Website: home-depot
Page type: delivery-shipping
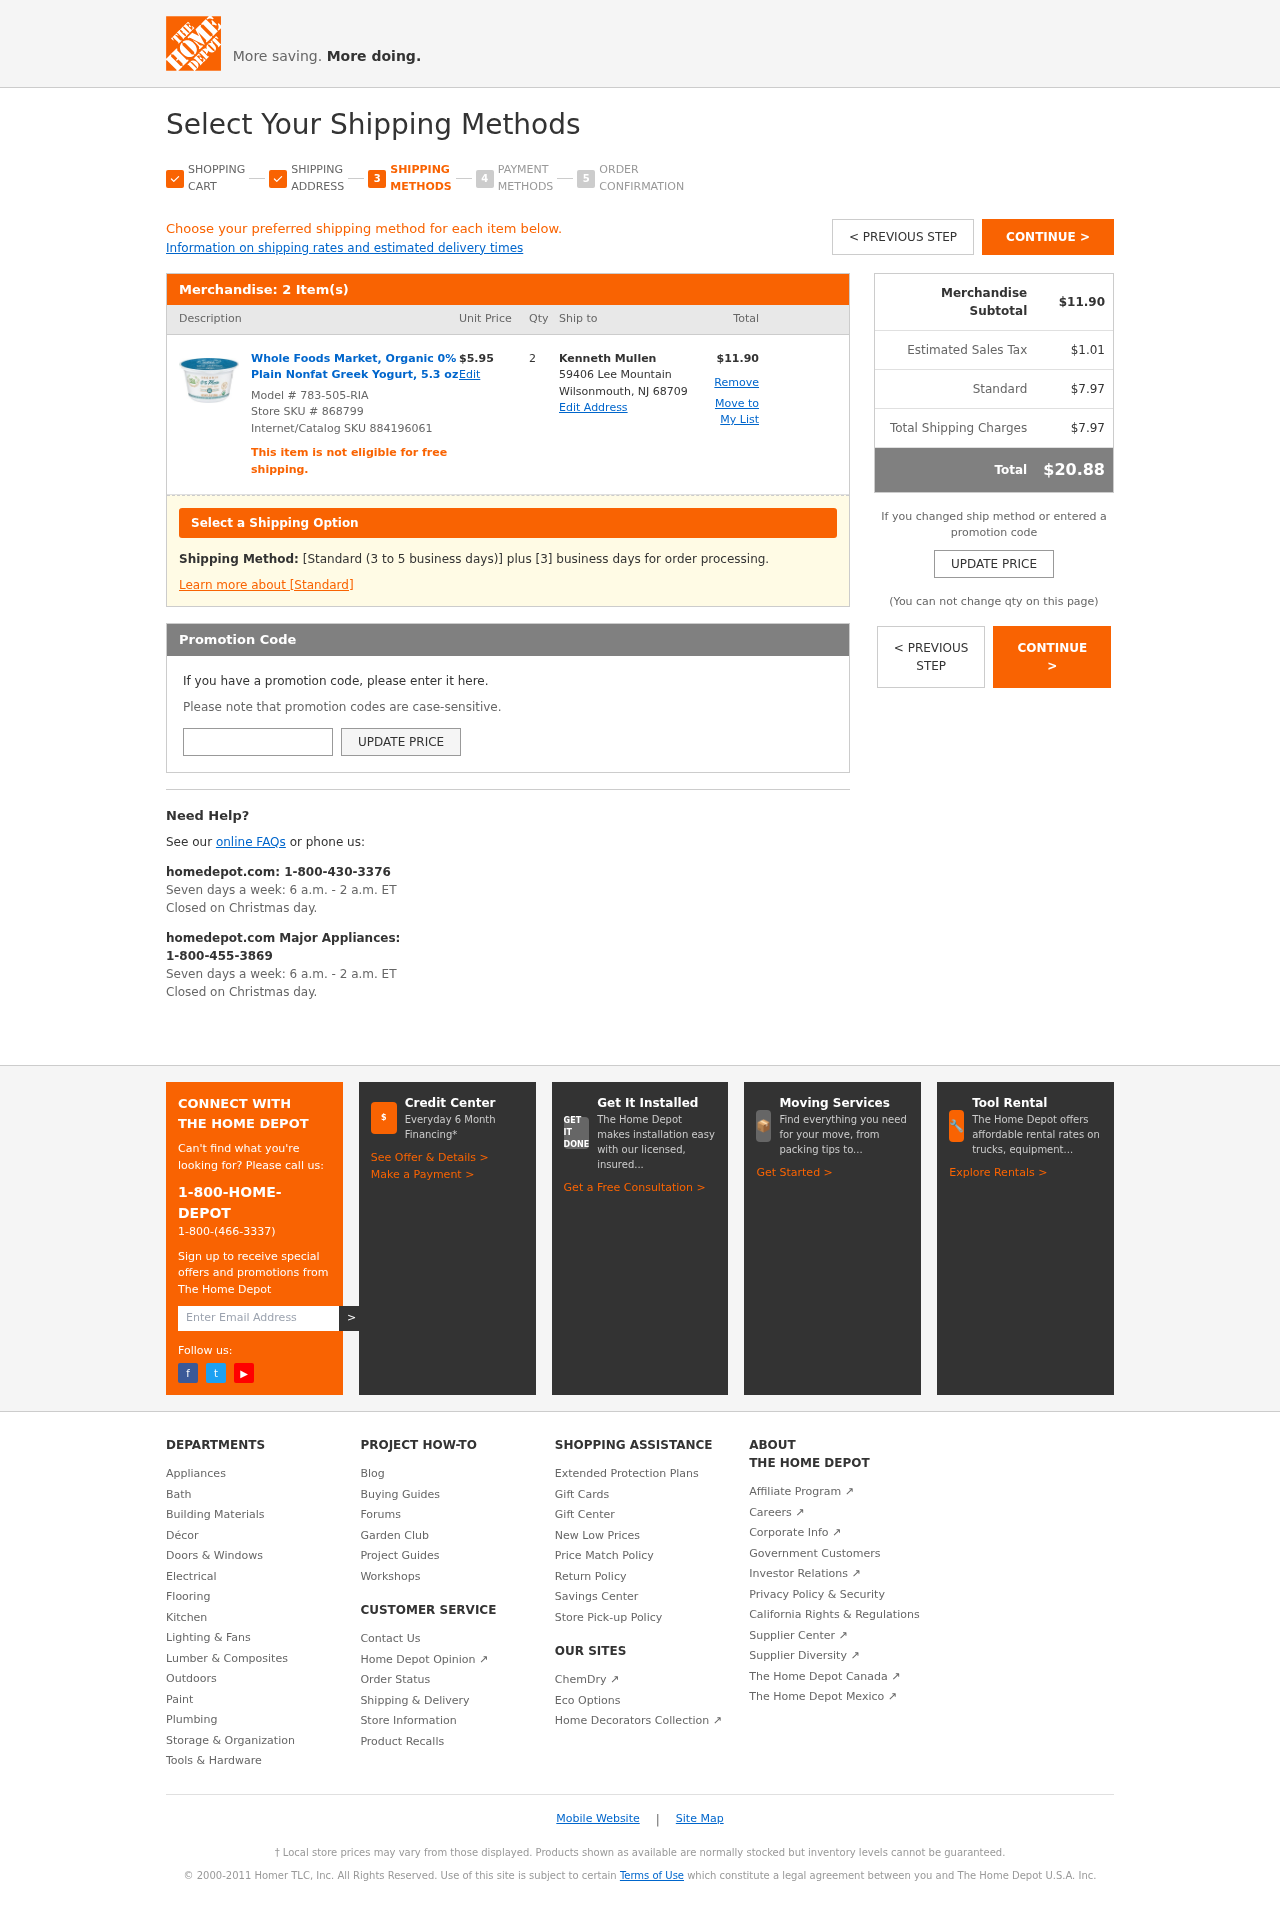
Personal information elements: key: PII_CITY_STATE_ZIP
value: Wilsonmouth, NJ 68709
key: PII_FULLNAME
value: Kenneth Mullen
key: PII_PROMO_CODE
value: EXTRA68
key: PII_STREET
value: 59406 Lee Mountain
Product elements: key: PRODUCT1_NAME
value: Whole Foods Market, Organic 0% Plain Nonfat Greek Yogurt, 5.3 oz
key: PRODUCT1_PRICE
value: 5.95
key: PRODUCT1_QUANTITY
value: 2
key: PRODUCT_MODEL_NUMBER
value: Model # 783-505-RIA
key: PRODUCT1_LINE_TOTAL
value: $11.90
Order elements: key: ORDER_NUM_ITEMS
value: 2 Item(s)
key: ORDER_SUBTOTAL
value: $11.90
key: ORDER_TAX
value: $1.01
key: ORDER_SHIPPING_COST
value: $7.97
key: ORDER_SHIPPING_TOTAL
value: $7.97
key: ORDER_TOTAL
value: $20.88
Other elements: key: STORE_SKU
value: Store SKU # 868799
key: INTERNET_SKU
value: Internet/Catalog SKU 884196061